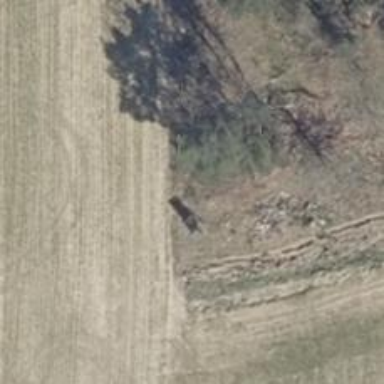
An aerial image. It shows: Hunting stand.